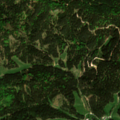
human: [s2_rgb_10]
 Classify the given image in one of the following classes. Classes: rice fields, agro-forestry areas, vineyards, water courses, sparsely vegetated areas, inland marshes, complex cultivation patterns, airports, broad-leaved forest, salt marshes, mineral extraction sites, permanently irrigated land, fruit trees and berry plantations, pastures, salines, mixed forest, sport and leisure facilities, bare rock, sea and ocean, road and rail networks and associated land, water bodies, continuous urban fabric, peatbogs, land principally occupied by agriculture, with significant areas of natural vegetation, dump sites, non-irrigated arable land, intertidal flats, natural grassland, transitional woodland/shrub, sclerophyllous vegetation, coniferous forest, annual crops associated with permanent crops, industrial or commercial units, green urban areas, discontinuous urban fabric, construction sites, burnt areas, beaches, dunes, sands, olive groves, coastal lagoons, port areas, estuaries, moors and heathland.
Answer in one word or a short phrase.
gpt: coniferous forest